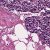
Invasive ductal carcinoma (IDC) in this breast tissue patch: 0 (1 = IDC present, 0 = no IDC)